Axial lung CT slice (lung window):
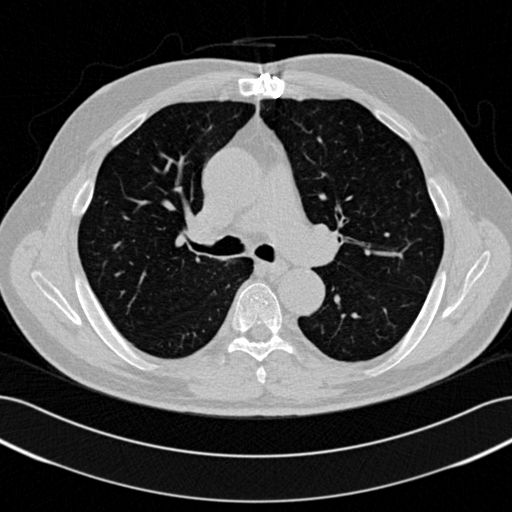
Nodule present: no